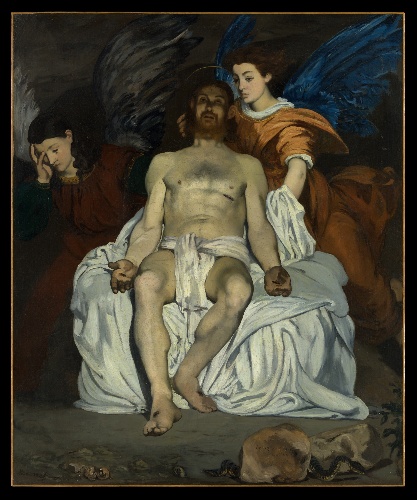
Title: The Dead Christ with Angels
Artist: Edouard Manet
Artist bio: French, Paris 1832–1883 Paris
Date: 1864
Object type: Painting
Classification: Paintings
Medium: Oil on canvas
Dimensions: 70 5/8 x 59 in. (179.4 x 149.9 cm)
Department: European Paintings
Credit line: H. O. Havemeyer Collection, Bequest of Mrs. H. O. Havemeyer, 1929
Accession year: 1929
Repository: Metropolitan Museum of Art, New York, NY
Tags: Snakes|Angels|Christ